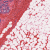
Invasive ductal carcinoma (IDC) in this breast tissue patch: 0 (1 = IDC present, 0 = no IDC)